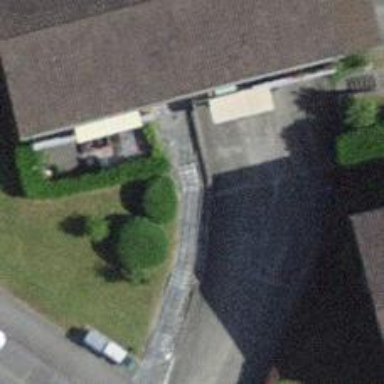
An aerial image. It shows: Road with steps.